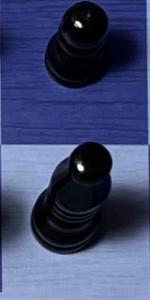
Label: Bishop_Black